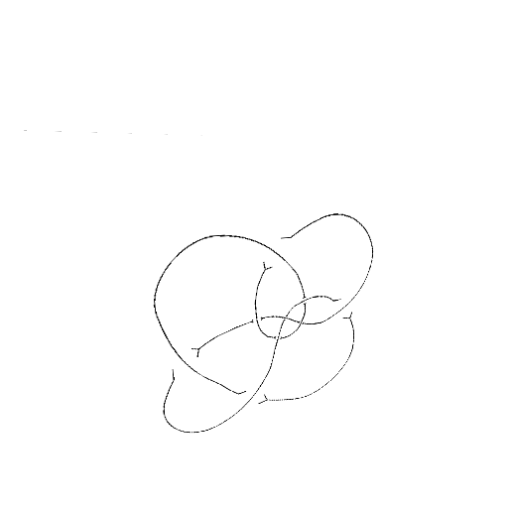
Crossing number: 9